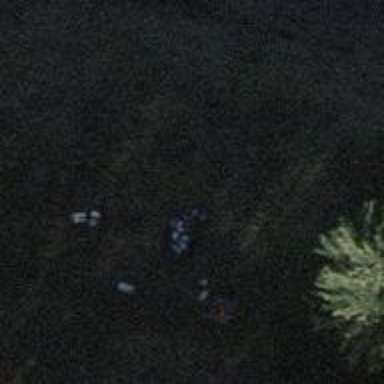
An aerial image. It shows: Picnic site with picnic tables on leisure land.